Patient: sex M, age 63
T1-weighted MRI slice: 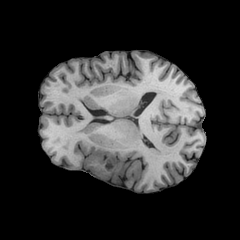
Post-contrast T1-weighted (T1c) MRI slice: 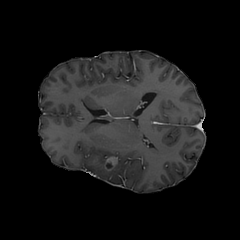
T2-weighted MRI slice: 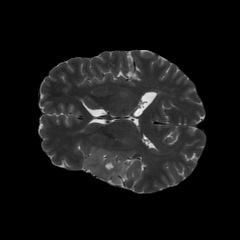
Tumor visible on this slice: yes
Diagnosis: Glioblastoma, IDH-wildtype
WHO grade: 4